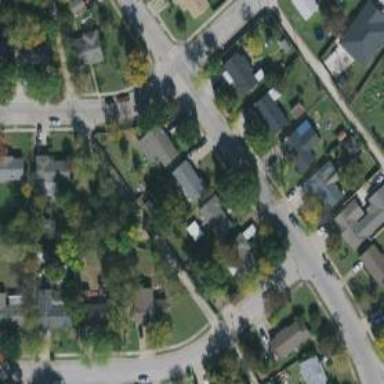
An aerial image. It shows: Alley classified as service road.